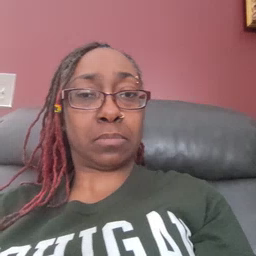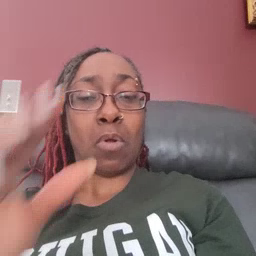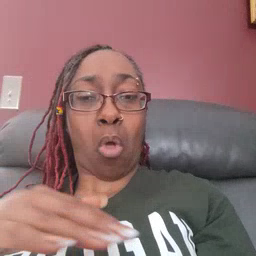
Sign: on